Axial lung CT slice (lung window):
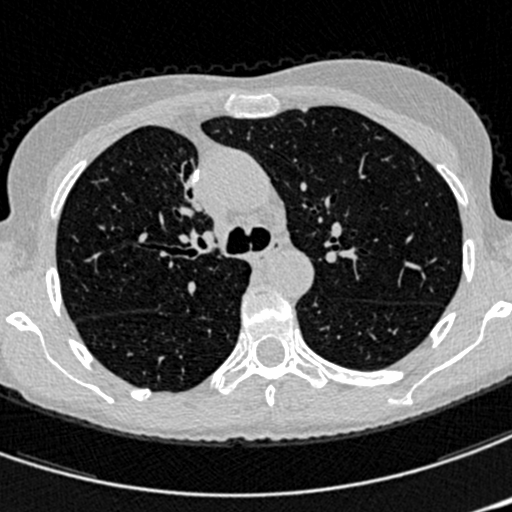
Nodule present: no